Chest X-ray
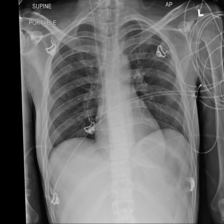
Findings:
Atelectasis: negative
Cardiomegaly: negative
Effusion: negative
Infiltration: negative
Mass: negative
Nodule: negative
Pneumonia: negative
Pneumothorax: negative
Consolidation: negative
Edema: negative
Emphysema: negative
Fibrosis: negative
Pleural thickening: negative
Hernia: negative